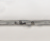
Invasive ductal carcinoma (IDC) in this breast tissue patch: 0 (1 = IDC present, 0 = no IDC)